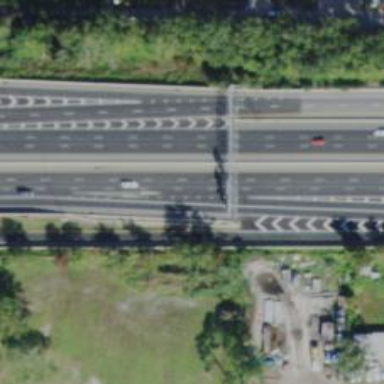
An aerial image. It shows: Motorway junction.